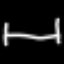
Label: bed